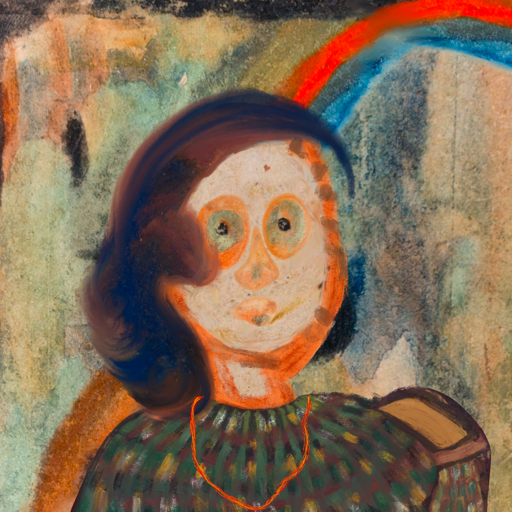
Background: Childish, Head And Neck Front: Rupkatha, Face Front: Childish, Bust: After_Raid, Hair Front: Mother_And_Son_Son, Head Accessory: Blank, Second Necklace: Gypsy_Mother_2, Necklace: Blank, Baby: Blank